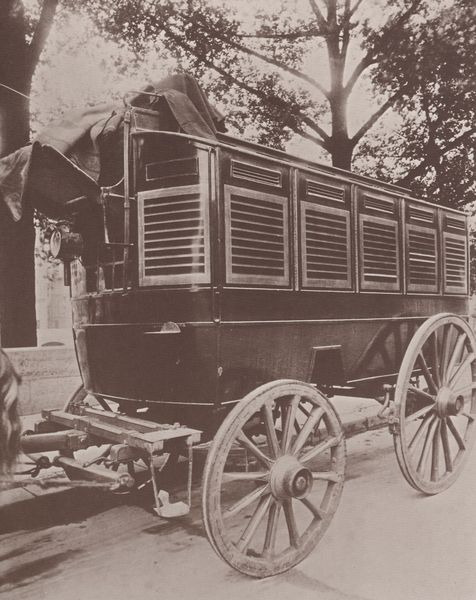
Titel: Wägen, Gefängniswagen
Künstler: Jean Eugène Auguste Atget
Standort: Paris
Institution: Bibliothèque Nationale, Cabinet des Estampes
Schlagwörter: baum, blätter, himmel, laub, schatten, weiß, bäume, äste, fenster, grau, holz, lampe, licht, schwarz, strasse, weg, stein, baumstamm, spiegelung, stamm, zweige, gitter, sonne, boden, decke, fensterläden, pferd, räder, schweif, sommer, kutsche, läden, speichen, sepia, rad, wagen, wagenrad, widerschein, glanz, foto, fotografie, photographie, sprossen, geschirr, schwarz weiß, bordstein, deichsel, photo, achse, nabe, reifen, leichenwagen, fesnter, fußweg, lüftung, jalousien, plane, trittbrett, speichenräder, bordsteinkante, speichenrad, eisenreifen, metallreifen